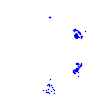
Particle: pion